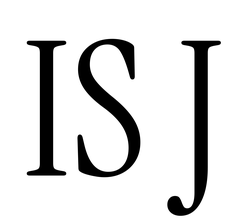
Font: InstrumentSerif-Regular